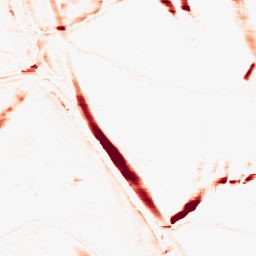
Category: morphological
Decomposition family: morphological_rect
Decomposition parameters: operation: opening
width: 20
height: 5
Upsampling method: bilinear
Upsampling parameters: scale: 8
Upsampling scale: 8